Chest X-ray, AP view. Patient: 18 years old, sex M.
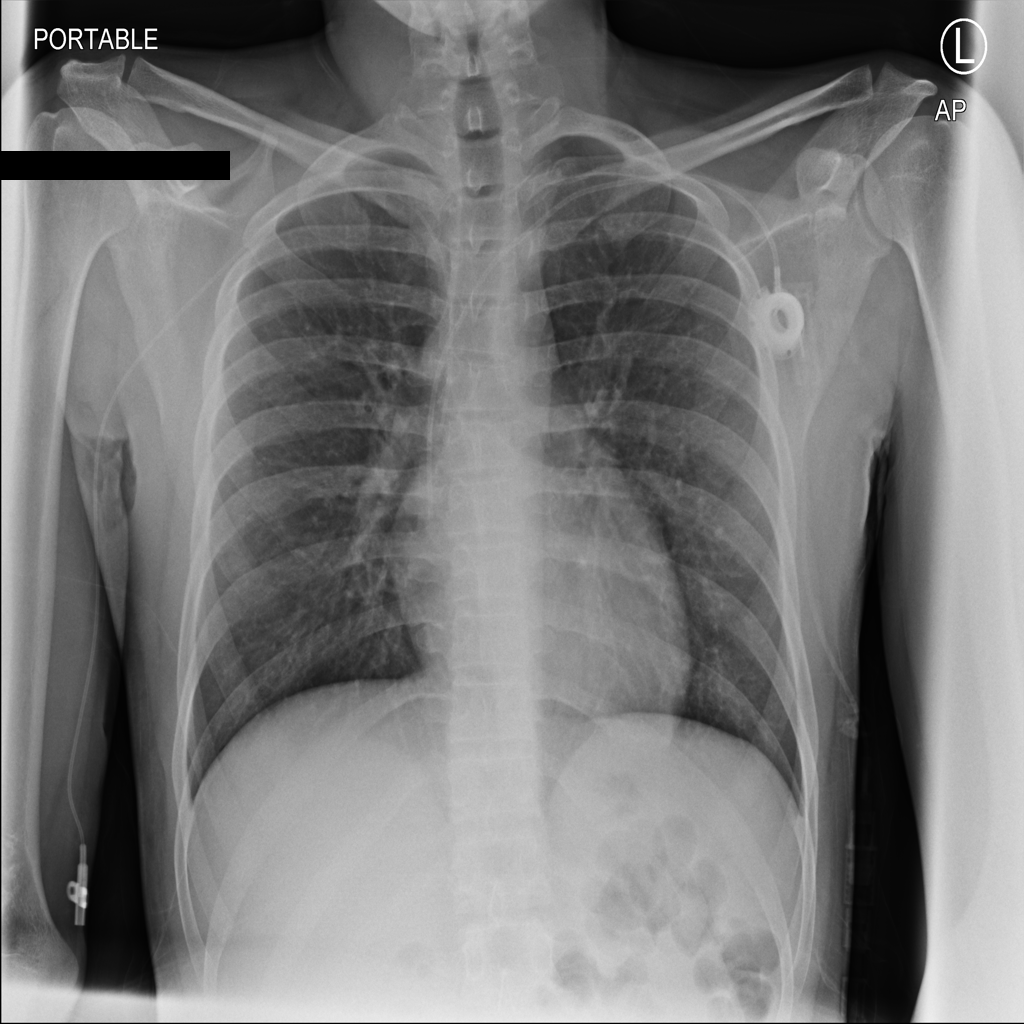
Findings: No Finding